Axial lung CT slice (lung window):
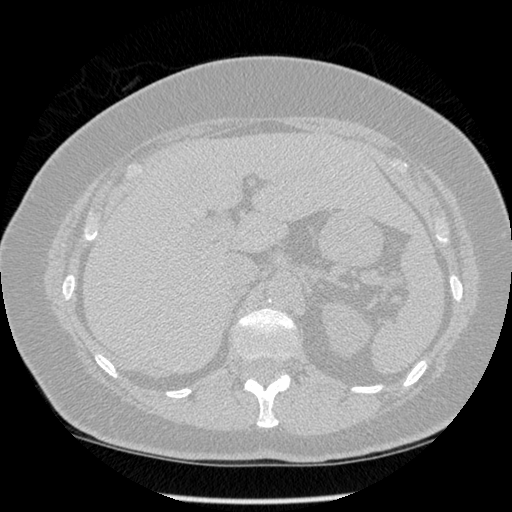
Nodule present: no